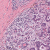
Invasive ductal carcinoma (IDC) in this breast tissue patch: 1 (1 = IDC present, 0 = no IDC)